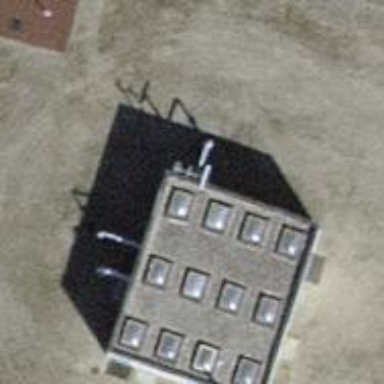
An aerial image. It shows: Station for pipelines.